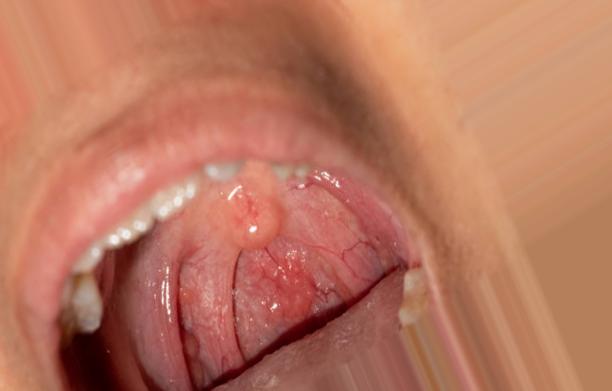
Condition: Mouth Ulcer